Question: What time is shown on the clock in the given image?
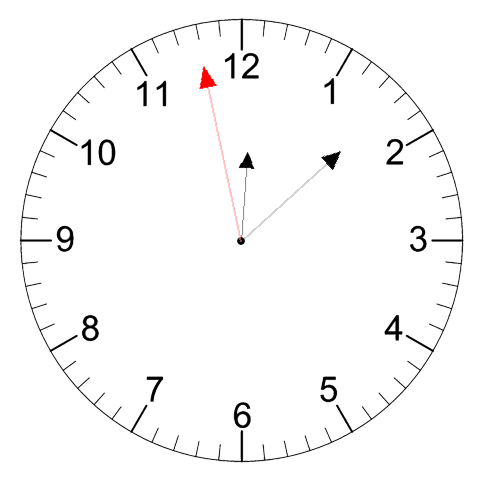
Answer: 12:07:58